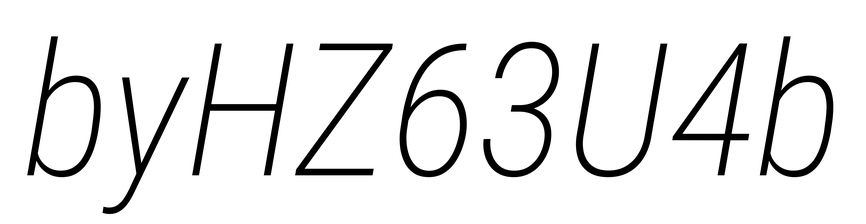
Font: Roboto-Italic_Condensed_ExtraLight_Italic